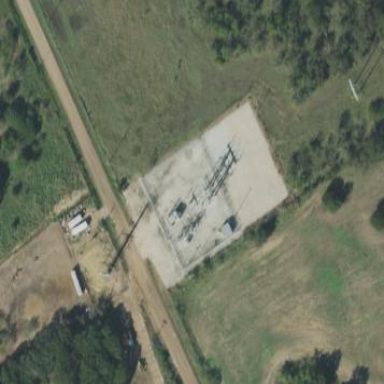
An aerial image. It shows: Distribution level power substation surrounded by fence.